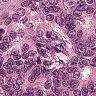
Metastatic tissue present: yes